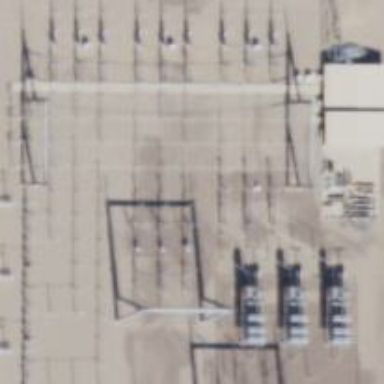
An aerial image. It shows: Switch for power supply.